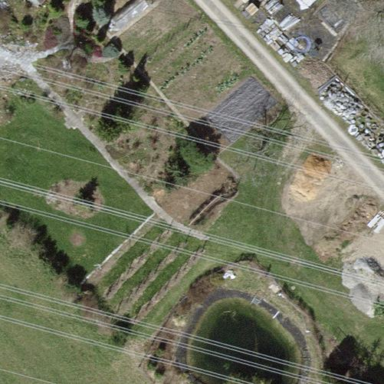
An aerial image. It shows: Allotments area.